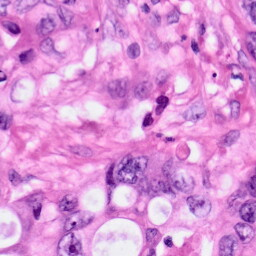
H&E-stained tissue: Pancreatic